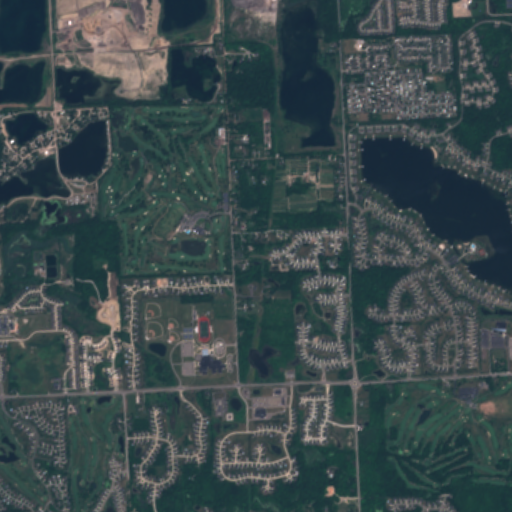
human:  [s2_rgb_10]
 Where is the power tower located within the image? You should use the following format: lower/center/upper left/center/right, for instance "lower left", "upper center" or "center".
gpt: The power tower is located in the upper left of the image.
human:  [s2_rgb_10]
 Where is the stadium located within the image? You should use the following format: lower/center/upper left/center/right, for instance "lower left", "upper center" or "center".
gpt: The stadium is located in the upper right of the image.
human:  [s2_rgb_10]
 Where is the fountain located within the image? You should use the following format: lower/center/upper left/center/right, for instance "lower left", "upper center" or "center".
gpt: The fountain is located in the upper right of the image.
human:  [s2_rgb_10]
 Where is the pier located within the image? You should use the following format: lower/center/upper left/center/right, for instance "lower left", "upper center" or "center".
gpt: The pier is located in the center right of the image.
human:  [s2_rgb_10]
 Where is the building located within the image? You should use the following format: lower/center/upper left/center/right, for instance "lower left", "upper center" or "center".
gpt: There is no building in the image.